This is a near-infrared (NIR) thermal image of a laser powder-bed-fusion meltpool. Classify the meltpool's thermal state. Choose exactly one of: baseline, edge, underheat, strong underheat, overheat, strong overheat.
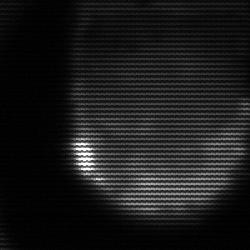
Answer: edge